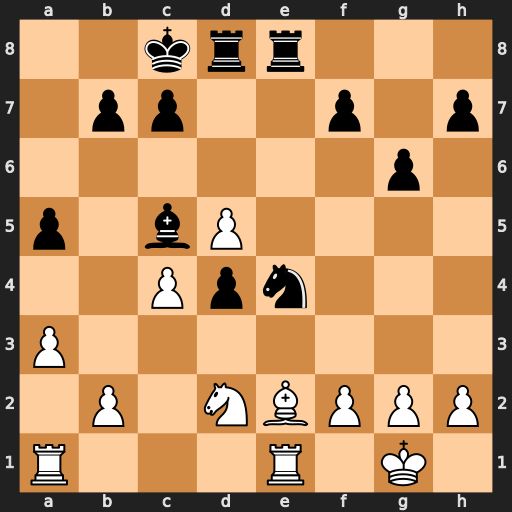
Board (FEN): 2krr3/1pp2p1p/6p1/p1bP4/2Ppn3/P7/1P1NBPPP/R3R1K1
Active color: w
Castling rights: -
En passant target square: -
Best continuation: Bg4+ f5 Nxe4 Rxe4 Rxe4